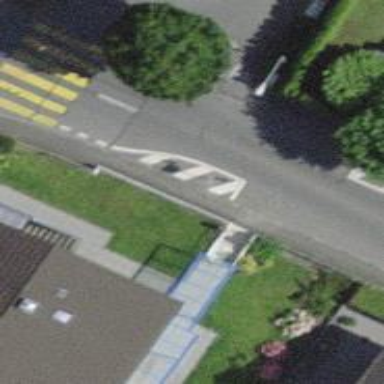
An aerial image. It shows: Sidewalk along the footway.